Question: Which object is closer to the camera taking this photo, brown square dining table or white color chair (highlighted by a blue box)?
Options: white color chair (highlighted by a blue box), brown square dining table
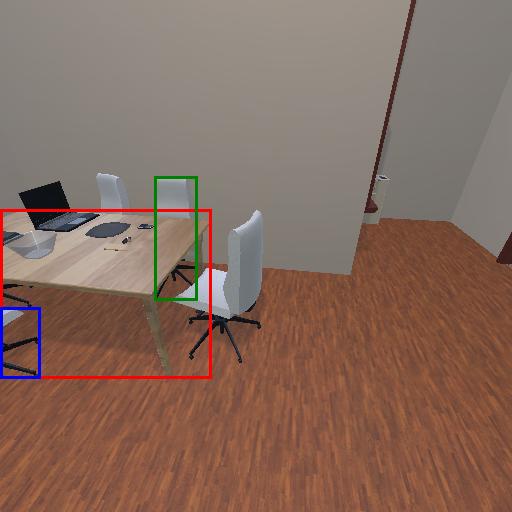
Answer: white color chair (highlighted by a blue box)